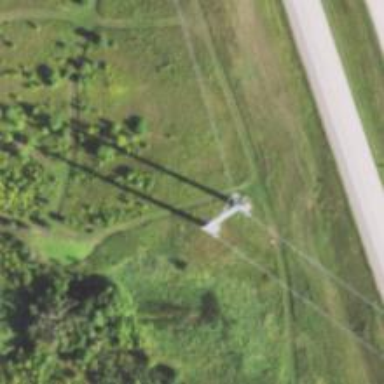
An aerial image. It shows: Power tower.